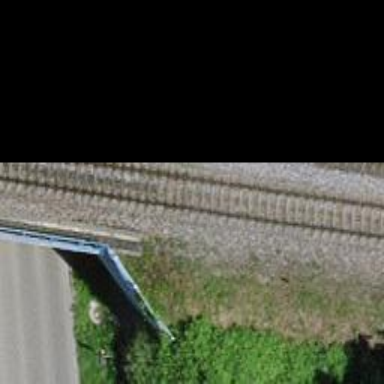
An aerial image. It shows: Bridge over single railway track.